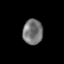
Tissue: lung
Cell type: Epithelial cells
Senescence score: 0.2105
Nuclear area (px): 492
Mean DAPI intensity: 118.069